Question: I am having an issue with ':hover' on a 'glyphicon' within a 'span'.
I am not sure if the 'glyphicon' is not filling the whole 'span', or if there are some hidden 'paddings'/'margins' I am not seeing. I have tried to manual set all sorts of weird styles to get a nice glow border around my 'glyphicon' but nothing is working.
(hovering over the gold color in this image)

<URL>
'''
.glyphicon-stop:hover {
-webkit-box-shadow: 0 0 10px yellow;
}
'''
'''
<div>
<p id="hoverColor" style="font-size: 12px; width: 110px; background: black; display: inline-block; text-align: center; color:white; margin:0px; padding:0px">Color Code</p>
</div>
<div id="colorCode" style="margin:0px; padding:0px">
<span class="glyphicon glyphicon-stop" id="_Group Event" style="color: red; font-size: 20px"></span>
<span class="glyphicon glyphicon-stop" id="_Misc. Event" style="color:orangered; font-size: 20px"></span>
<span class="glyphicon glyphicon-stop" id="_Online Event" style="color:purple; font-size: 20px"></span>
<span class="glyphicon glyphicon-stop" id="_Group Party" style="color:blue; font-size: 20px"></span>
<span class="glyphicon glyphicon-stop" id="_Tournament" style="color:darkorange; font-size: 20px"></span>
</div>
'''
'''
$('[id^=_]').hover(function () {
//alert($(this).attr('id'));
document.getElementById("hoverColor").innerHTML = $(this).attr('id').replace('_', '');
}, function () {
document.getElementById("hoverColor").innerHTML = "Color Code";
}
);
'''
Any help on getting the border to be around JUST the 'glyphicon' and not be offset would be appreciated!
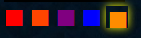
Answer: This is not a solution, more an explanation about what there is going on. The behaviour is caused by the fact, that the bootstrap glyphicons not is filling out the entire area. They have all some built in "margin" or "padding". In your case you are using the following glyph :
'''
.glyphicon-stop:before {
content: "\e074";
}
'''
see all the glyphs here -> <URL>
here is a demonstration how much "margin" or "padding" the '\e074' "video stop" glyph contains :
your fiddle forked -> <URL>
That matches, surprise surprise, your bad experience in the question. So the error is the glyphs themselves, not some bad CSS or errors in the markup. I would suggest you go away from the "video stop" glyph, and use a fair square icon or simply just a rectangular '<span>'. Why use those glyphs anyway, when you just want to show a square?